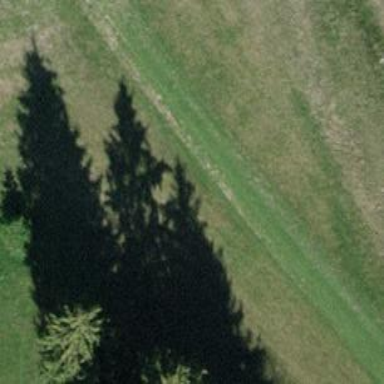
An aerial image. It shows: Grassy area with golf cart path.